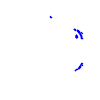
Particle: pion